Aerial crown-view tile of a tropical tree (Barro Colorado Island, Panama), acquired 20250512:
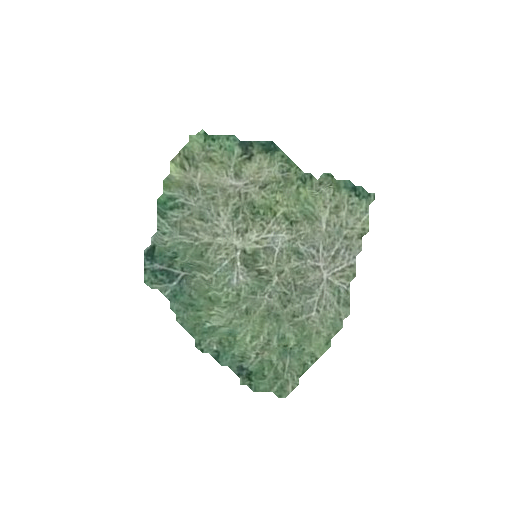
Species: Quararibea stenophylla
GBIF accepted scientific name: Quararibea stenophylla
Crown area: 59.142 m²